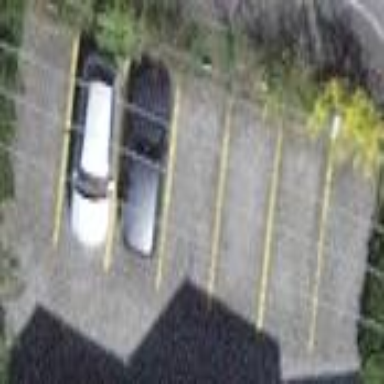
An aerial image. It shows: Parking area with surface.